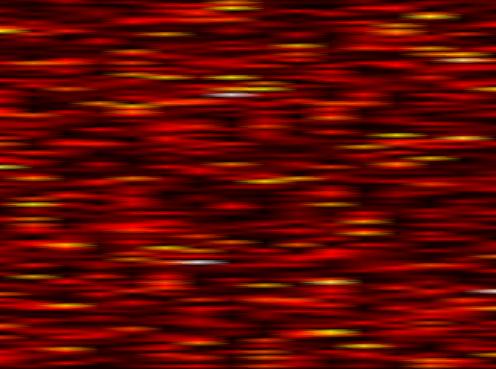
Label: OFDM